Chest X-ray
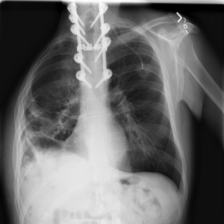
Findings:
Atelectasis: positive
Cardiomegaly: negative
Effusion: negative
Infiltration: positive
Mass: negative
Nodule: negative
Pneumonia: negative
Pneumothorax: negative
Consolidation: negative
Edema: negative
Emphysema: negative
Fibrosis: negative
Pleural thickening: negative
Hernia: negative